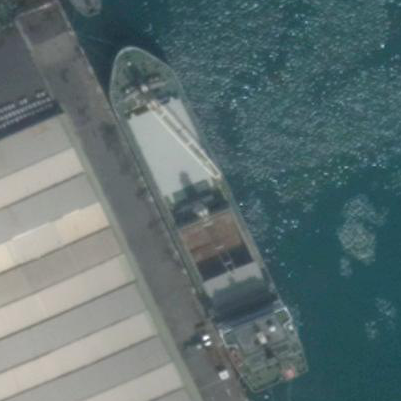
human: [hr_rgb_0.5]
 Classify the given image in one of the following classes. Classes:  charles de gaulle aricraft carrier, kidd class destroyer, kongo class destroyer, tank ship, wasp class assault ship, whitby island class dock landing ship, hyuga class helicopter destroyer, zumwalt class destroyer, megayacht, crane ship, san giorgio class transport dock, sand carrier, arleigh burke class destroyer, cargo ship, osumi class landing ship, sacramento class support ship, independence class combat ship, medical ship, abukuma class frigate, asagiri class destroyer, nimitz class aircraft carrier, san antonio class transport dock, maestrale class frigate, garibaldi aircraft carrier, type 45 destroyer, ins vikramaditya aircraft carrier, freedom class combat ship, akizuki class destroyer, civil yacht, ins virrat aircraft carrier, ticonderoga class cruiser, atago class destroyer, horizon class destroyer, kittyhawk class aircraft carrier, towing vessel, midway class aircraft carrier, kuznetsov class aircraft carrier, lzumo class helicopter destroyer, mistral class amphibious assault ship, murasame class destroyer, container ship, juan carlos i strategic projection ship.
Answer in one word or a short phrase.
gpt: Cargo ship